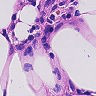
Metastatic tissue present: no